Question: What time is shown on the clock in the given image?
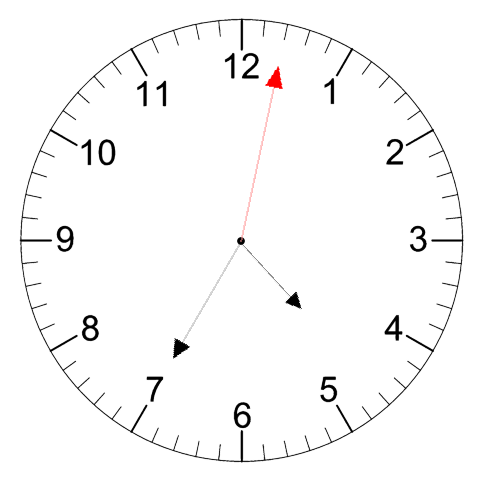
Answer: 04:35:02